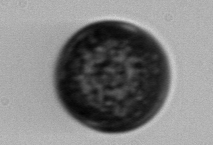
Label: Coscinodiscus